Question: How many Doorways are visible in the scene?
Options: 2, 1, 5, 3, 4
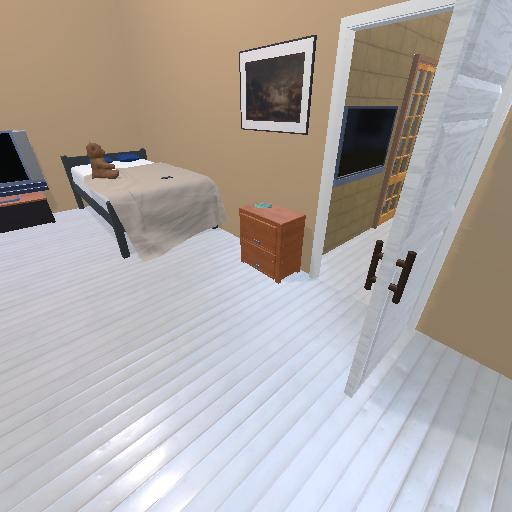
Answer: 2